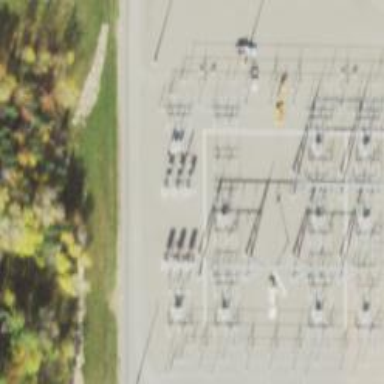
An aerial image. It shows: Switch used for power control.